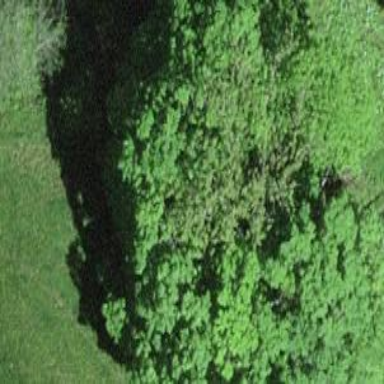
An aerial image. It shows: Single tag "natural: tree."